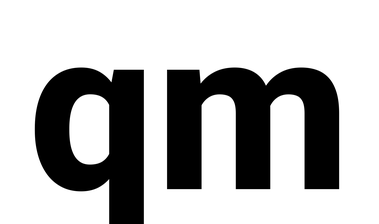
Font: Roboto_ExtraBold